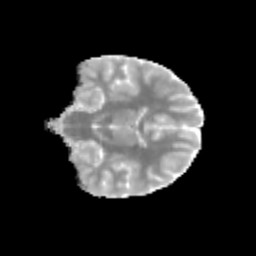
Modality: MD
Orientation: coronal
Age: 10
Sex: male
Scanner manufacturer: siemens
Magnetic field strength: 3 T
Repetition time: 3.8 s
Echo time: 0.07 s